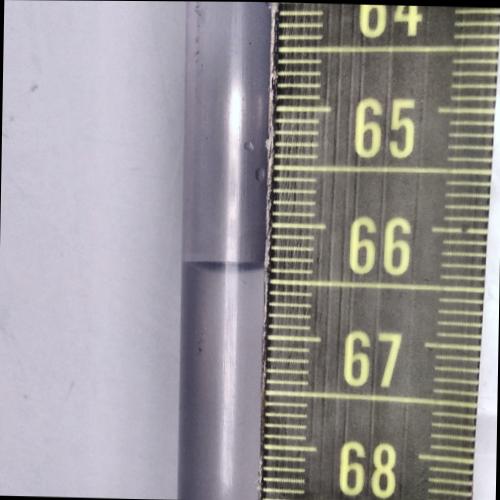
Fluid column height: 66.4 cm